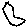
Label: moon